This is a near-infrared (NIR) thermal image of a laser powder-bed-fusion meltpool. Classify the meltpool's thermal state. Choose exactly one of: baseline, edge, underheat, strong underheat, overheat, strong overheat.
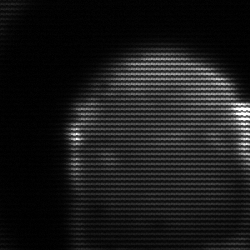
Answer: edge